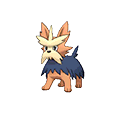
Pok\u00e9mon: herdier